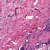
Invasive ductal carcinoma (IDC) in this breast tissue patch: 0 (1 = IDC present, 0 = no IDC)